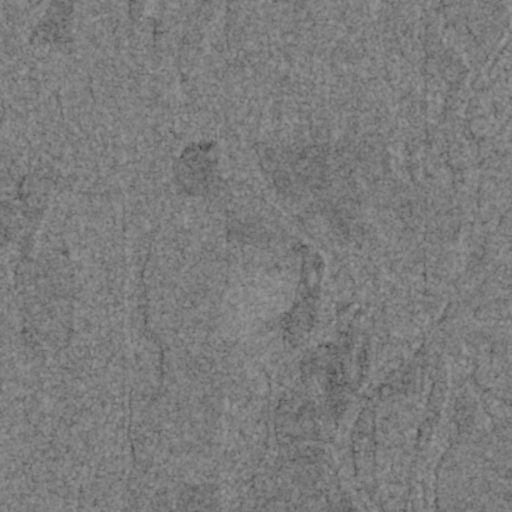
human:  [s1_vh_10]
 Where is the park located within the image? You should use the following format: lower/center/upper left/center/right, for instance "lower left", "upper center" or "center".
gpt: The park is located in the upper right of the image.
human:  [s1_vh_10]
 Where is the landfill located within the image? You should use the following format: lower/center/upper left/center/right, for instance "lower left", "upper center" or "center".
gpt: There is no landfill in the image.

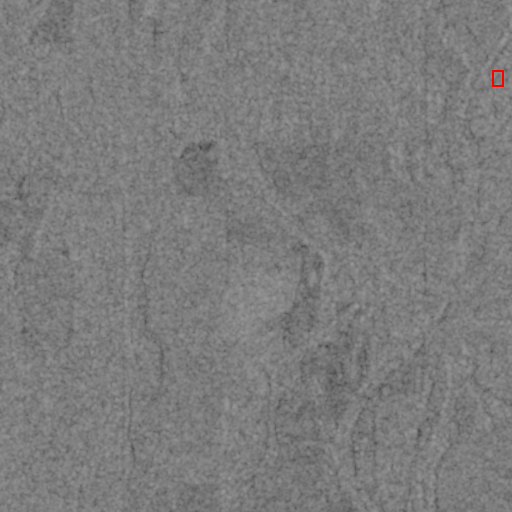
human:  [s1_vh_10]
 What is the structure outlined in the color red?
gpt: The structure outlined in red is a park.
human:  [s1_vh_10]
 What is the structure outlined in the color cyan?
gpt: There is no cyan outline.